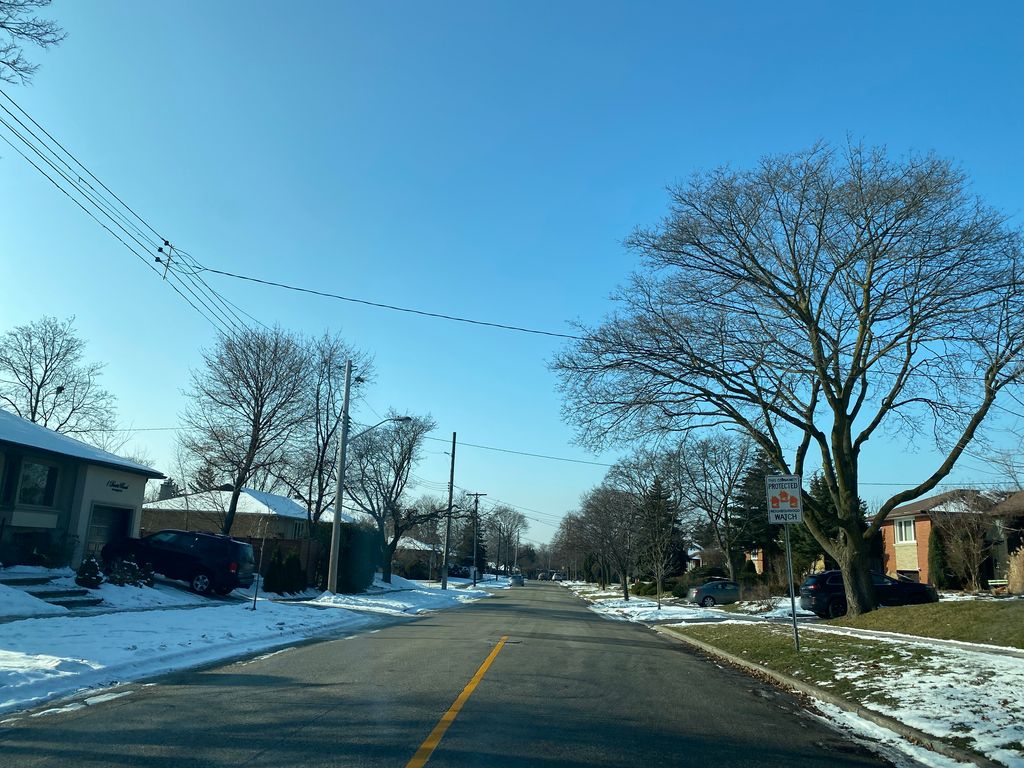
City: toronto